【题型】解答题　【知识点】解析几何　【难度】medium
已知双曲线 $\Gamma$: $x^2 - \frac{y^2}{3} = 1$ 的右焦点为 $F$，过点 $F$ 的直线 $l$ 交双曲线 $\Gamma$ 右支于 $A$、$B$ 两点（点 $A$ 在 $x$ 轴上方），点 $C$ 在双曲线 $\Gamma$ 上，直线 $AC$ 交 $x$ 轴于点 $Q$（点 $Q$ 在 $F$ 的右侧）。

(1) 求双曲线 $\Gamma$ 的渐近线方程；

(2) 若点 $A(2,3)$，且 $\tan\angle BAC = \frac{1}{2}$，求点 $C$ 的坐标；

(3) 若 $\triangle ABC$ 的重心 $G$ 在 $x$ 轴上，记 $\triangle AFG$、$\triangle CQG$ 的面积分别为 $S_1$、$S_2$，求 $\frac{S_1}{S_2}$ 的最小值。
【解答】
【详解】
(1) 已知双曲线 $\Gamma$: $x^2 - \frac{y^2}{3} = 1$，则 $a = 1$，$b = \sqrt{3}$，所以双曲线方程为 $y = \pm \sqrt{3}x$；

(2) 双曲线 $\Gamma$: $x^2 - \frac{y^2}{3} = 1$ 的右焦点 $F(2,0)$，

又 $A(2,3)$，所以 $AB \perp OF$，则 $B(2,-3)$，

因为 $\tan\angle BAC = \frac{1}{2}$，所以 $k_{AC} = \tan\left(\angle BAC + \frac{\pi}{2}\right) = -\frac{1}{\tan\angle BAC} = -2$，

则直线 $AC$: $y - 3 = -2(x - 2)$，即 $y = -2x + 7$，

所以
$$
\begin{cases}
x^2 - \frac{y^2}{3} = 1 \\
y = -2x + 7
\end{cases}
\implies x^2 - 28x + 52 = 0,
$$
解得 $x_1 = 2$，$x_2 = 26$，即 $x_C = 26$，

则 $y_C = -2 \times 26 + 7 = -45$，所以点 $C$ 的坐标为 $(26,-45)$；

(3) 设直线 $AB$: $x = ty + 2$，$A(x_1,y_1)$，$B(x_2,y_2)$，$C(x_3,y_3)$，

$$
\begin{cases}
x = ty + 2 \\
x^2 - \frac{y^2}{3} = 1
\end{cases}
\implies (3t^2 - 1)y^2 + 12ty + 9 = 0,\ t^2 \neq \frac{1}{3},\ \Delta = 36(t^2 + 1) > 0
$$

则 $y_1 + y_2 = -\frac{12t}{3t^2 - 1}$，$y_1y_2 = \frac{9}{3t^2 - 1}$，

因为直线 $l$ 过点 $F$ 且与双曲线 $\Gamma$ 右支交于 $A$、$B$ 两点，所以 $t \in \left(-\frac{\sqrt{3}}{3},\frac{\sqrt{3}}{3}\right)$，

又因为 $\triangle ABC$ 的重心 $G$ 在 $x$ 轴上，所以 $y_1 + y_2 + y_3 = 0$，

由点 $Q$ 在点 $F$ 的右侧，可得 $y_3 < 0$，所以 $y_1 + y_2 > 0$，解得 $t > 0$，所以 $t \in \left(0,\frac{\sqrt{3}}{3}\right)$，

而 $|y_1 - y_2| = \sqrt{(y_1 + y_2)^2 - 4y_1y_2}$，代入可得 $y_1 - y_2 = -\frac{6\sqrt{t^2 + 1}}{3t^2 - 1}$，

所以
$$
\frac{S_1}{S_2} = \frac{\frac{S_1}{S_{\triangle ABG}}}{\frac{S_2}{S_{\triangle ACG}}} = \frac{\frac{|AF|}{|AB|}}{\frac{|CQ|}{|AC|}} = \frac{\frac{y_1}{y_1 - y_2}}{\frac{-y_3}{y_1 - y_3}} = \frac{\frac{y_1}{y_1 - y_2}}{\frac{-y_3}{2y_1 + y_2}} = \frac{(y_1 + y_2 + y_1)(y_1 + y_2 - y_2)}{(y_1 - y_2)(y_1 + y_2)} = \frac{y_1 + y_2}{y_1 - y_2} + 1 - \frac{y_1y_2}{(y_1 - y_2)(y_1 + y_2)},
$$

代入化简可得：$\frac{S_1}{S_2} = \frac{13t^2 + 1}{8t\sqrt{t^2 + 1}} + 1$，

所以
$$
\frac{S_1}{S_2} = \frac{13t^2 + 1}{8t\sqrt{t^2 + 1}} + 1 = \frac{12t^2}{8t\sqrt{t^2 + 1}} + \frac{t^2 + 1}{8t\sqrt{t^2 + 1}} + 1 \ge 2\sqrt{\frac{12t^2}{8t\sqrt{t^2 + 1}} \cdot \frac{t^2 + 1}{8t\sqrt{t^2 + 1}}} + 1 = \frac{\sqrt{3}}{2} + 1,
$$

当且仅当 $t = \frac{\sqrt{11}}{11}$ 时等号成立，所以 $\frac{S_1}{S_2}$ 的最小值为 $\frac{\sqrt{3}}{2} + 1$。

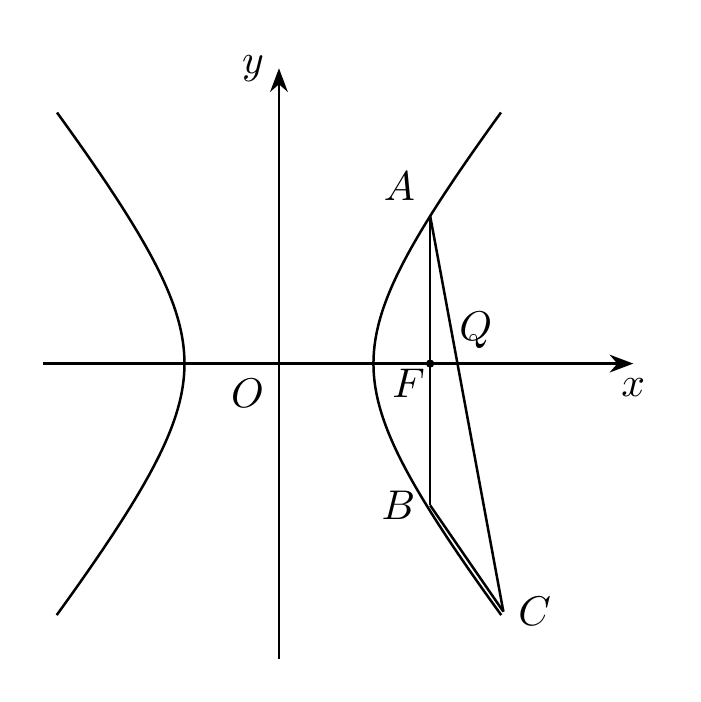
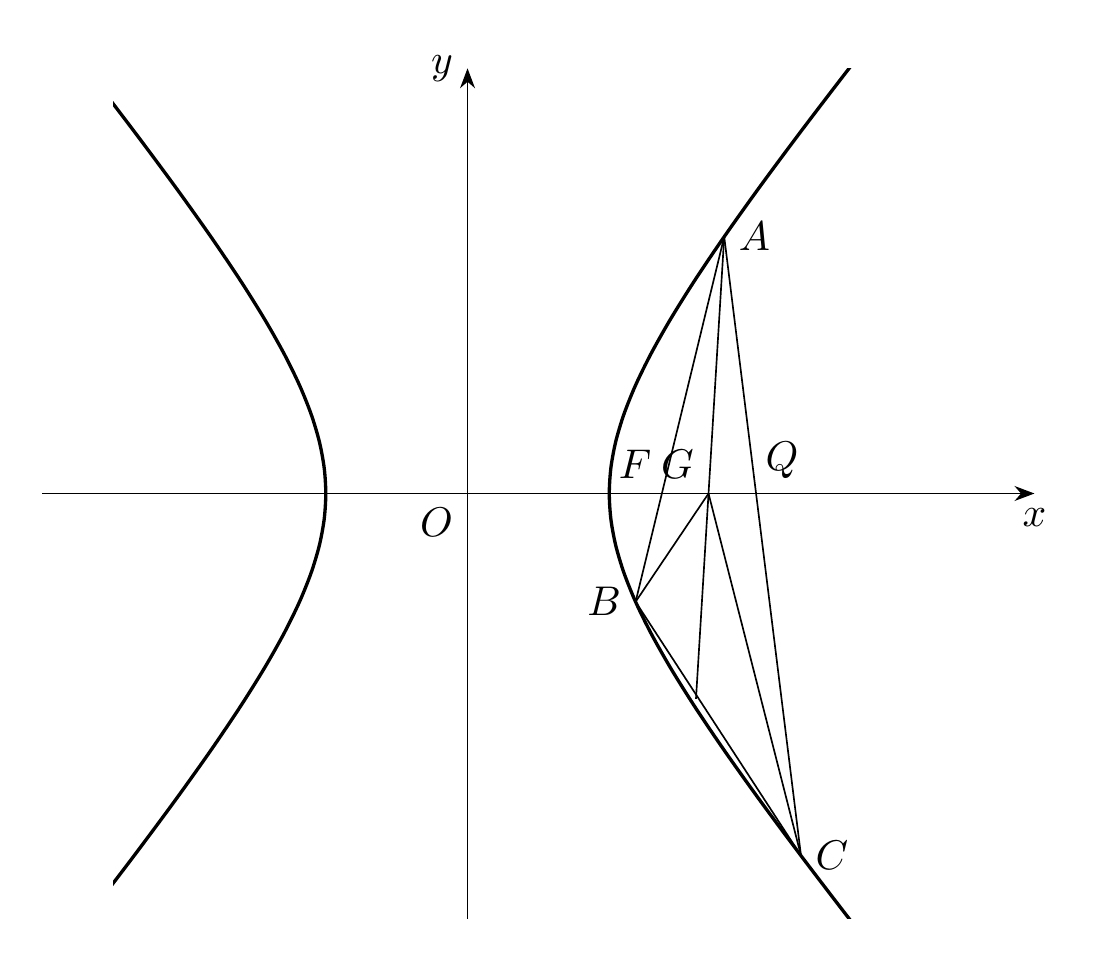